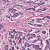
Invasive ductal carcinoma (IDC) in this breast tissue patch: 1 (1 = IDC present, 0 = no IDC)